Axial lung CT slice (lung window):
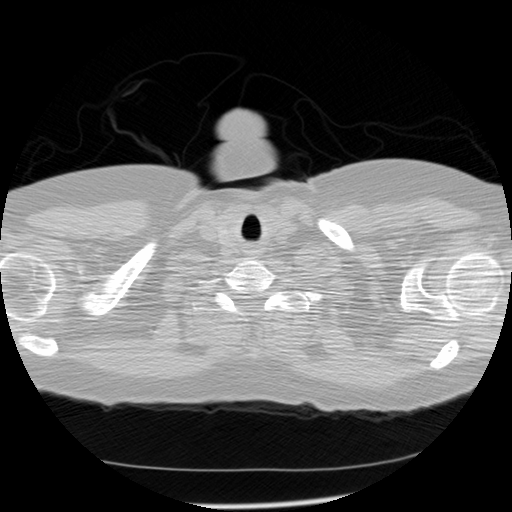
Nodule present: no